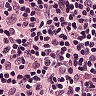
Metastatic tissue present: no